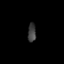
Tissue: lung
Cell type: T cells
Senescence score: 0.1291
Nuclear area (px): 150
Mean DAPI intensity: 61.36